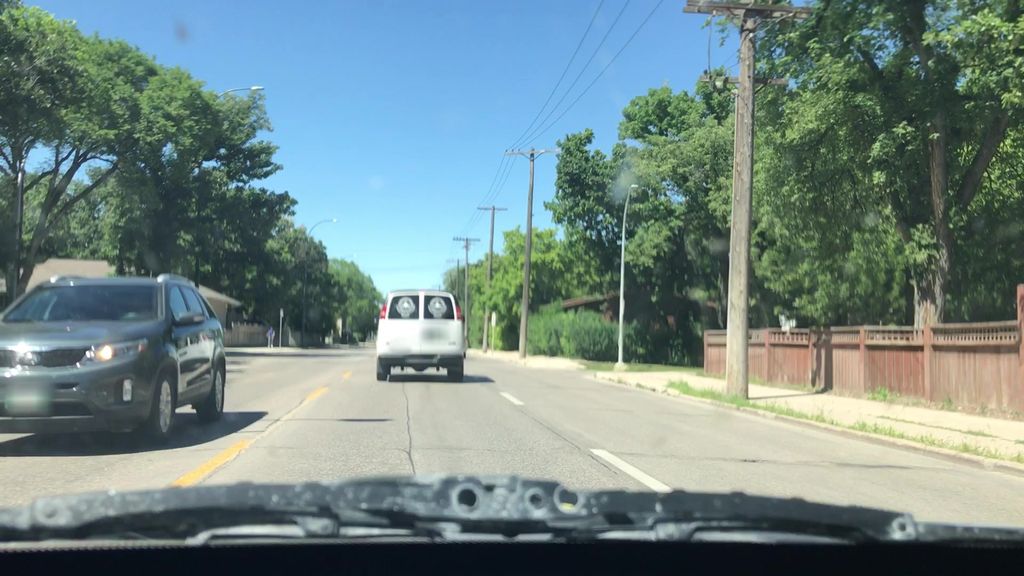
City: winnipeg